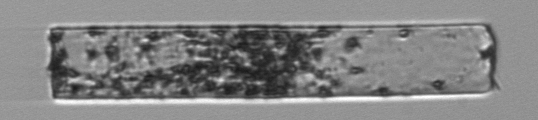
Label: Guinardia_flaccida